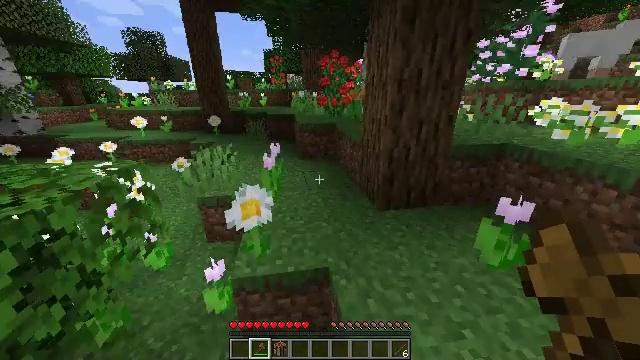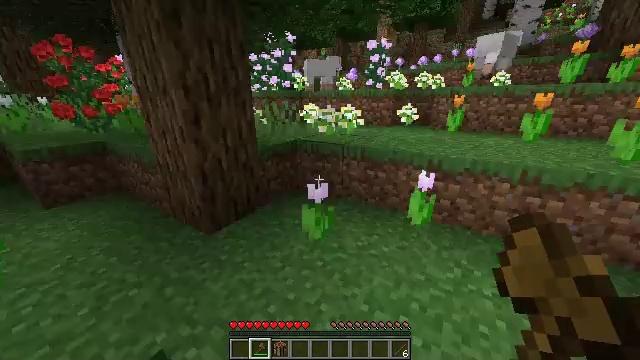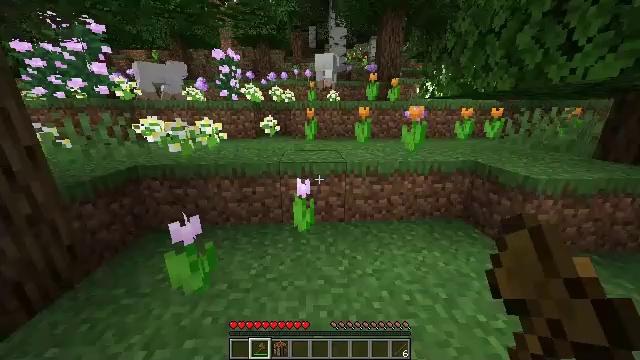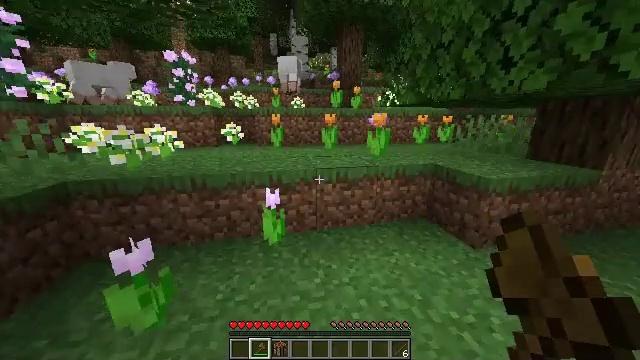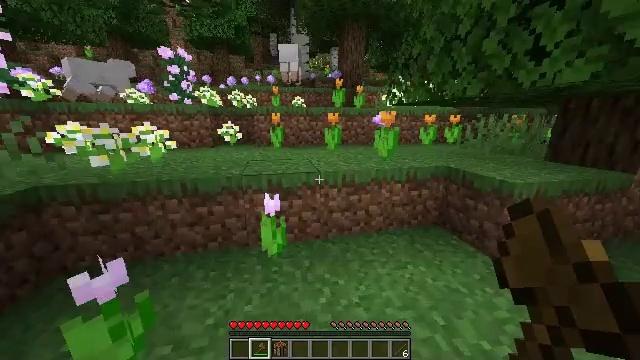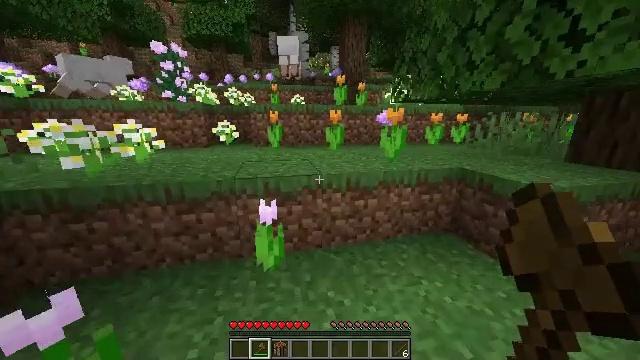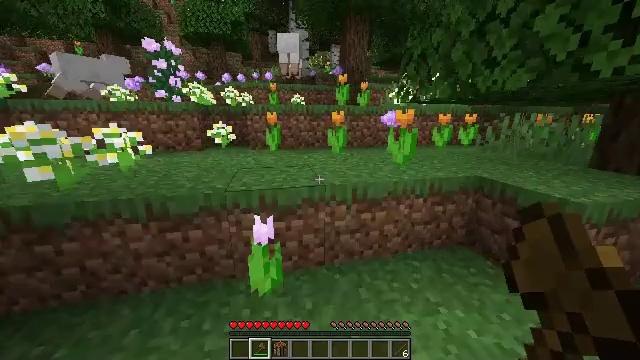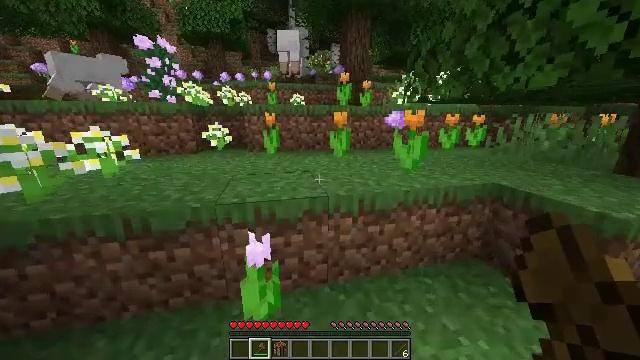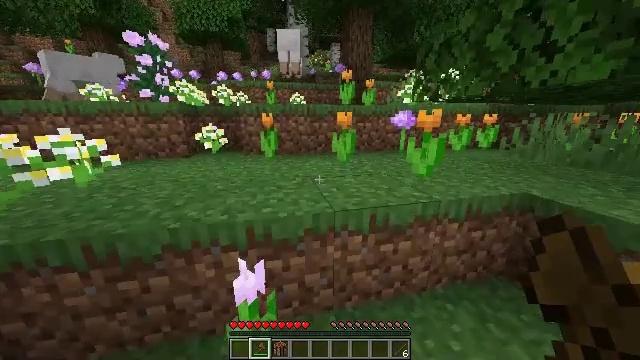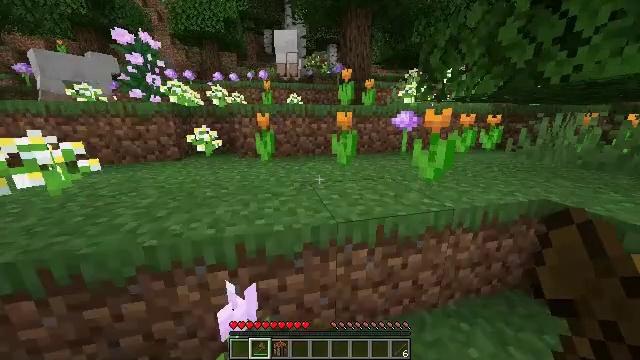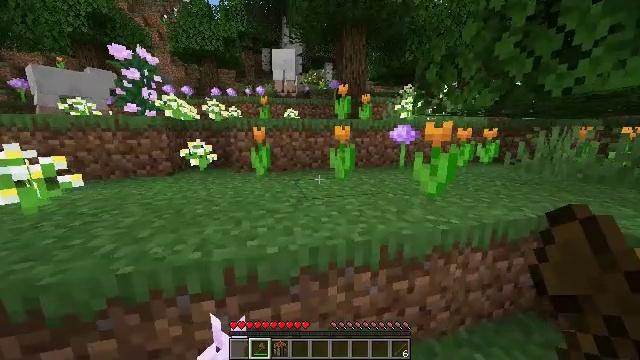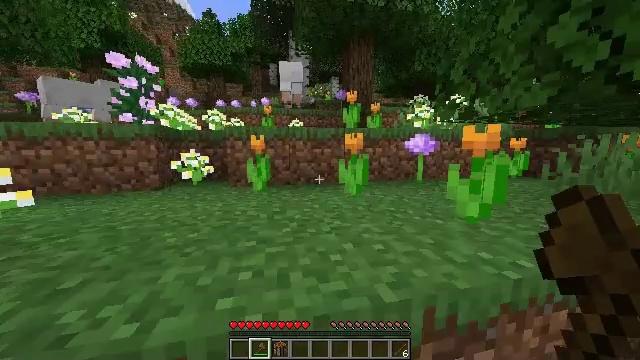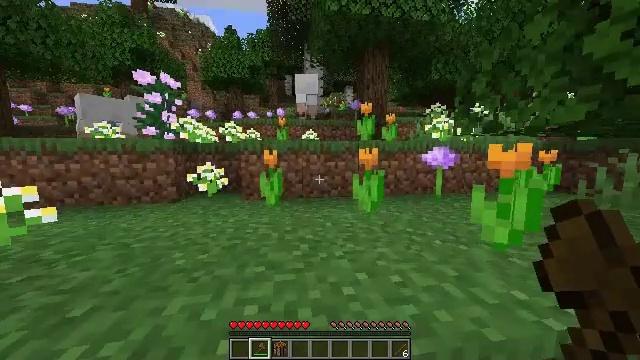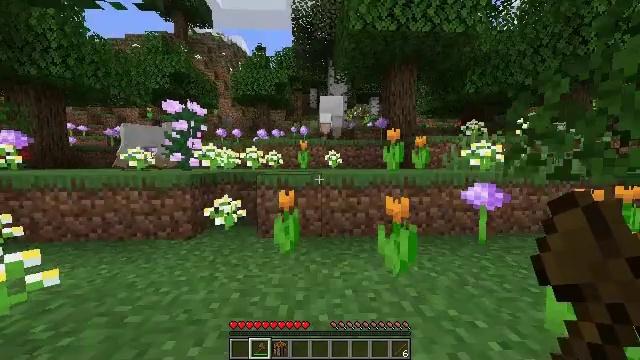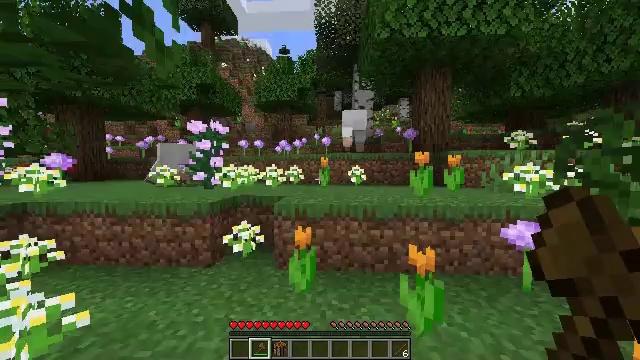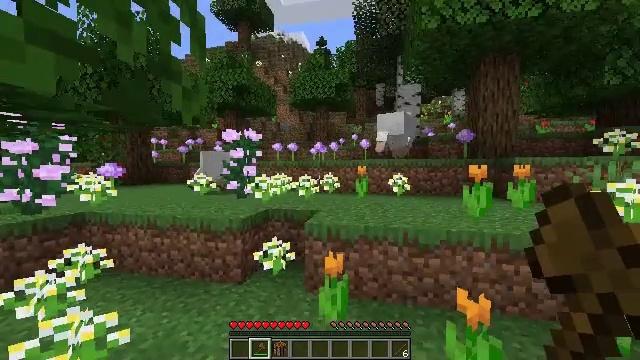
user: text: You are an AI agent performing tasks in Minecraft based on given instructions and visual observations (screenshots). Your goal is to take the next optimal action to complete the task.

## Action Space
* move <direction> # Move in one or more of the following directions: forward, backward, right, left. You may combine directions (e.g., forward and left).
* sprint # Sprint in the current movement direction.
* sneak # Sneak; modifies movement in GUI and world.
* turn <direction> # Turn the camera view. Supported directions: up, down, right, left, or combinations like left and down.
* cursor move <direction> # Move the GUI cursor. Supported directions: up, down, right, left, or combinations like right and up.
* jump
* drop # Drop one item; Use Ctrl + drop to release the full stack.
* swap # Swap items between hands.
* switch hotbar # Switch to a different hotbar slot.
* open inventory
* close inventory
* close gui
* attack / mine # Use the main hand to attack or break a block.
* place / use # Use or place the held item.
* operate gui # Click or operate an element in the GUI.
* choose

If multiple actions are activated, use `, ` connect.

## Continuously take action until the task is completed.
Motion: motion action
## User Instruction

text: Hunt animals.
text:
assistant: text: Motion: move forward, turn right and up
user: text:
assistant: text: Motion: move forward, turn right and up
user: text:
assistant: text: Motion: move forward, turn right and up
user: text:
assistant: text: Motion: move forward
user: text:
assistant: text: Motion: move forward
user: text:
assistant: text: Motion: move forward
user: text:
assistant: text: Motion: move forward
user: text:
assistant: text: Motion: move forward
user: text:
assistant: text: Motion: move forward
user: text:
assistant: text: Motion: move forward, turn up
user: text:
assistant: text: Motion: move forward, turn left and up
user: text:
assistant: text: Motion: move forward, turn left and up, jump
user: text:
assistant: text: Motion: move forward, turn left and up, jump
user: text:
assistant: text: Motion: move forward, turn left, jump
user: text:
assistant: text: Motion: move forward, turn left, jump
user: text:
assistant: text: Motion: move forward, turn left
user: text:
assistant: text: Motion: move forward
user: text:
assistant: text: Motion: move forward
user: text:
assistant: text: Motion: move forward, turn down
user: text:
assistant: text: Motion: move forward
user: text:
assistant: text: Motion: move forward
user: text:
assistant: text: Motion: move forward
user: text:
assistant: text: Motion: move forward
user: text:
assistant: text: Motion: move forward
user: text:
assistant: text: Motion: move forward
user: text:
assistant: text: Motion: move forward
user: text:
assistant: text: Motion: move forward, turn right and down
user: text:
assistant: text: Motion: move forward, turn right, jump
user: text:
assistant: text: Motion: move forward, turn right, jump
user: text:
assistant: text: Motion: move forward, jump